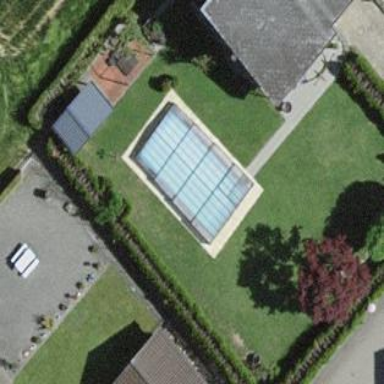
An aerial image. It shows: Swimming pool located in leisure land.